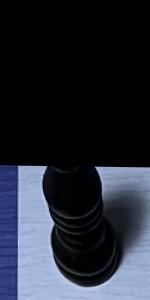
Label: Bishop_Black